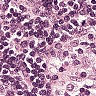
Metastatic tissue present: no